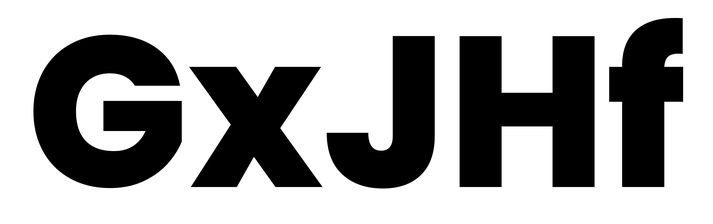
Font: Poppins-ExtraBold